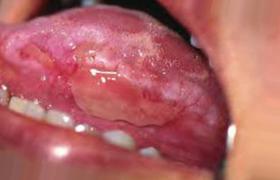
Condition: Mouth Ulcer